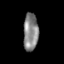
Tissue: skin
Cell type: Epithelial cells
Senescence score: 0.2858
Nuclear area (px): 545
Mean DAPI intensity: 135.699